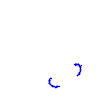
Particle: kaon